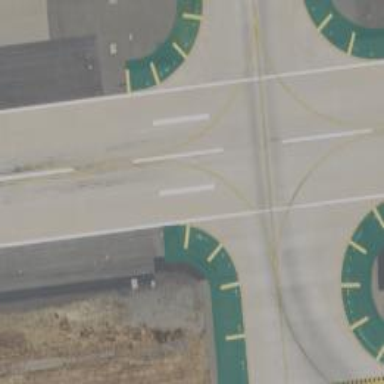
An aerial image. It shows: View of taxiway at the airport.